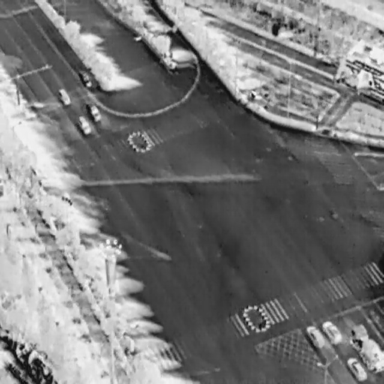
There are six Cars in the infrared image.